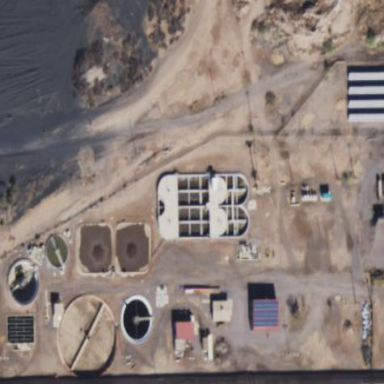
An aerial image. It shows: Wastewater plant.